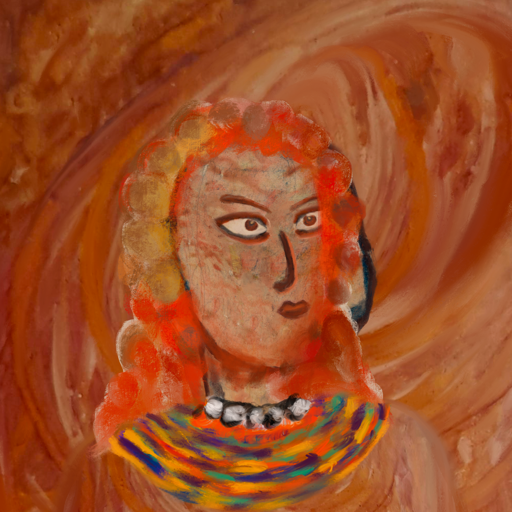
Background: Pious_Lady, Head And Neck Side: Orphan, Face Side: Roy_Bahadur, Bust: Pious_Lady, Hair Side: Rupkatha, Head Accessory: Blank, Second Necklace: An_Impression_2, Necklace: An_Impression, Baby: Blank